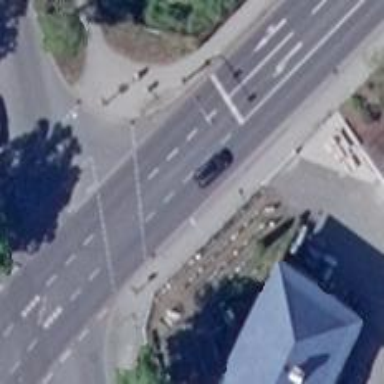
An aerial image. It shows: Crossing on path.